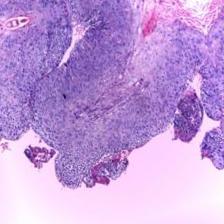
Diagnosis: OSCC